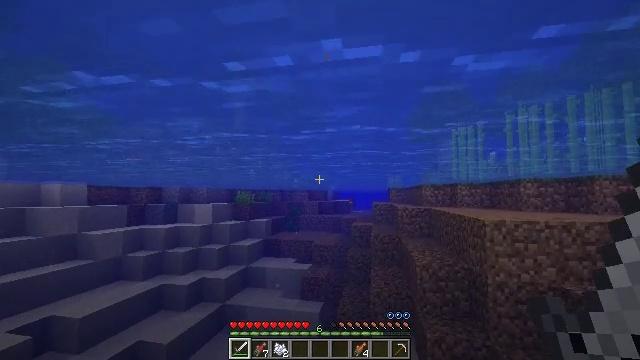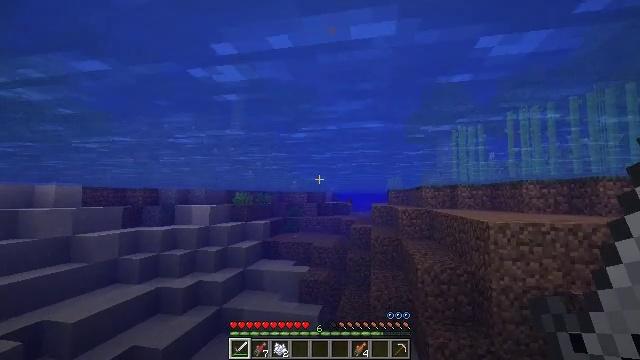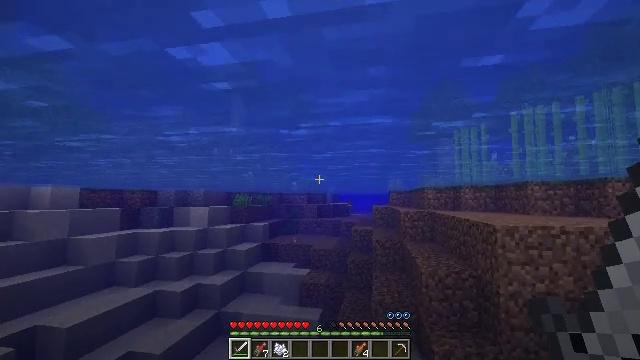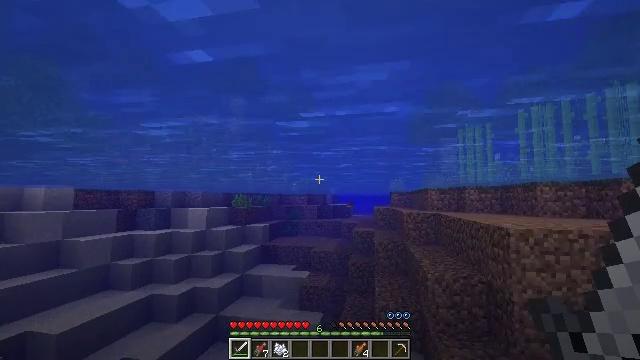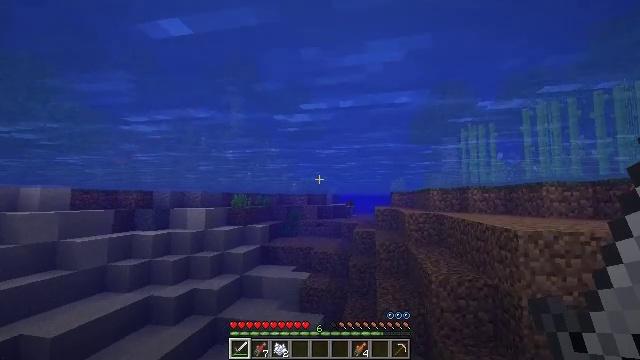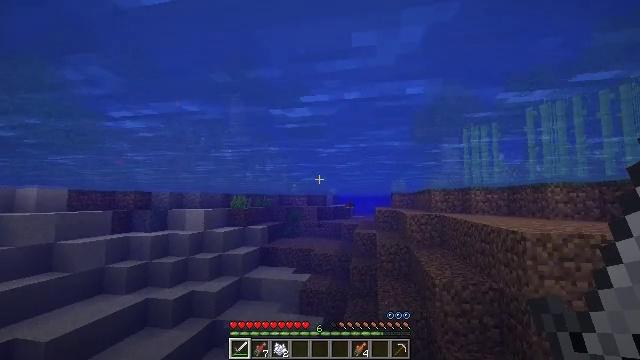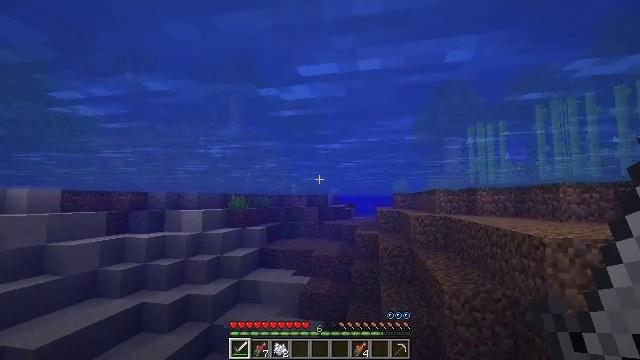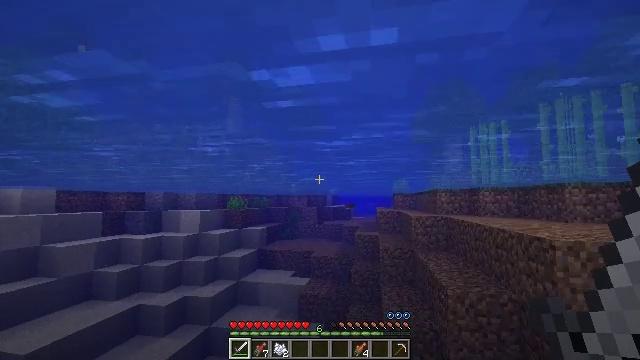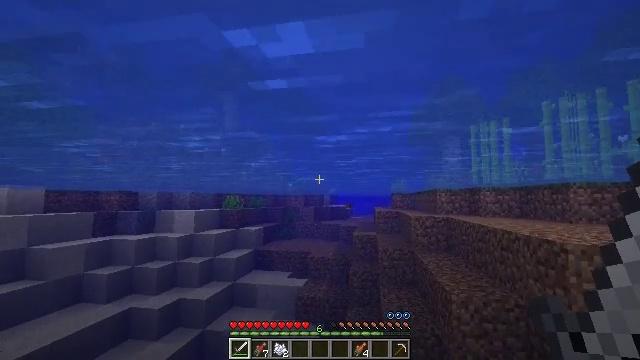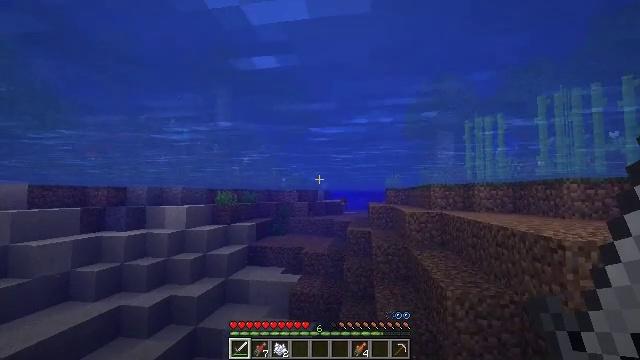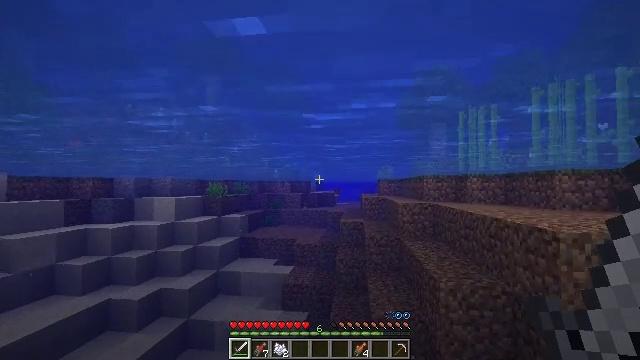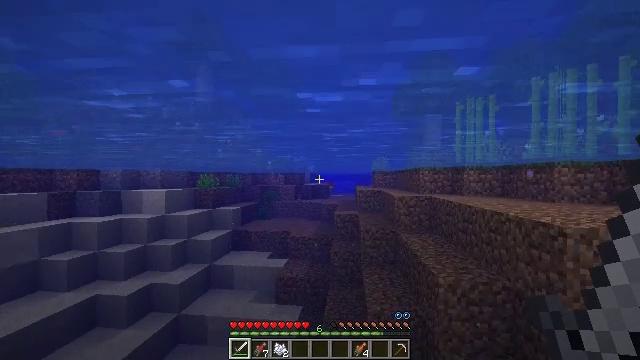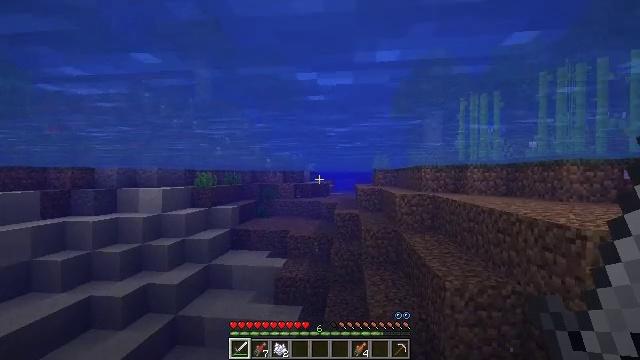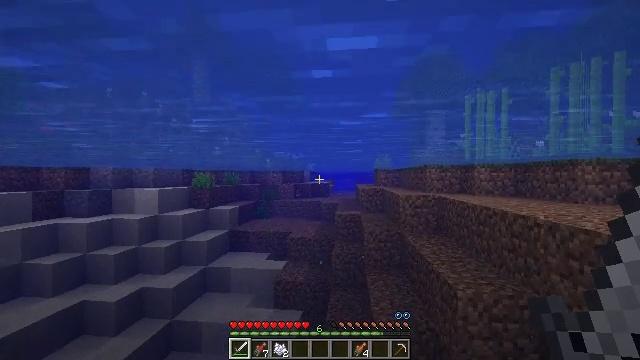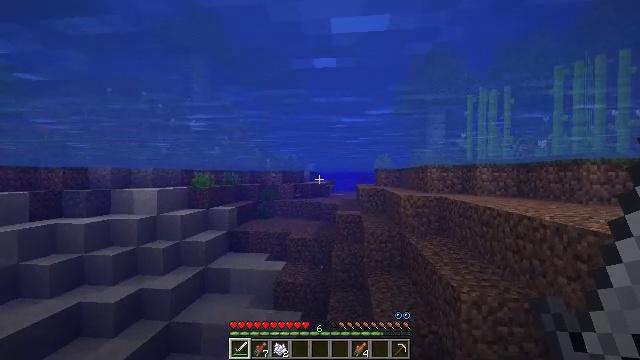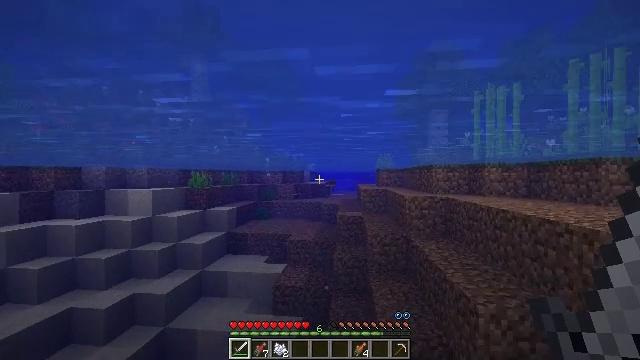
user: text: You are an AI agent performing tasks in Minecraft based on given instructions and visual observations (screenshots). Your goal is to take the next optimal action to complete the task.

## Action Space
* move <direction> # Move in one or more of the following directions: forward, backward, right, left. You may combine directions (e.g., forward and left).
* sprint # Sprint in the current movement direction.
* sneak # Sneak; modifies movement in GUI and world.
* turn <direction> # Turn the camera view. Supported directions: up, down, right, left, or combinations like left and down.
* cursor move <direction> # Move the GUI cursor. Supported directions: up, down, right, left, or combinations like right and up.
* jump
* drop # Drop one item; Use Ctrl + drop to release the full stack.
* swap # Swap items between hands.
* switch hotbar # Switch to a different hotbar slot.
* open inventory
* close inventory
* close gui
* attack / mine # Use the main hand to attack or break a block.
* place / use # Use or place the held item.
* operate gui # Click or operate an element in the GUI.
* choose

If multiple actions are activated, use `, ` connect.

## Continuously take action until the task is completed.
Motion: motion action
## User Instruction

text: Kill aquatic mobs.
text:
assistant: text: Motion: move forward
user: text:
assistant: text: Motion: move forward
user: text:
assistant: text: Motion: move forward
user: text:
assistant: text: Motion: move forward
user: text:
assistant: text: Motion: move forward
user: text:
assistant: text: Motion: move forward
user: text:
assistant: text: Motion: move forward
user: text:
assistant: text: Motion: move forward
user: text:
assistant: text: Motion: move forward, turn right and down
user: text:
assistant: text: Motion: move forward, turn right and down
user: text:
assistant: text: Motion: move forward, turn right and down
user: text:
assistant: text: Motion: move forward
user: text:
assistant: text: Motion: move forward
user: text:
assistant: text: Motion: move forward
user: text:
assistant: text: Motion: move forward
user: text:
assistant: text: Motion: move forward
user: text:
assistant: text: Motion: move forward
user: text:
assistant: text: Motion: move forward
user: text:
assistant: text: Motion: move forward
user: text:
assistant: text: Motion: move forward
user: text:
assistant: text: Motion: move forward
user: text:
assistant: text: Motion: move forward
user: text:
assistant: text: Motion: move forward
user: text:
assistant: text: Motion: move forward
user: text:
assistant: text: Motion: move forward
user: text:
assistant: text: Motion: move forward
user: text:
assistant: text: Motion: move forward
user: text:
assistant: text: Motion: move forward
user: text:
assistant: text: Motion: move forward
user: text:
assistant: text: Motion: move forward